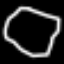
Label: octagon